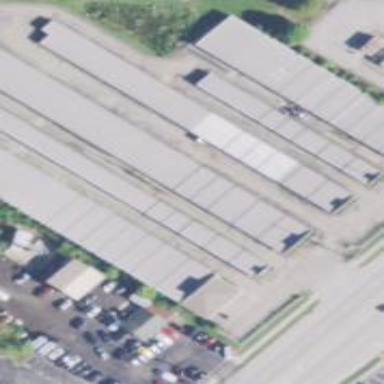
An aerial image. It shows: Self storage building.